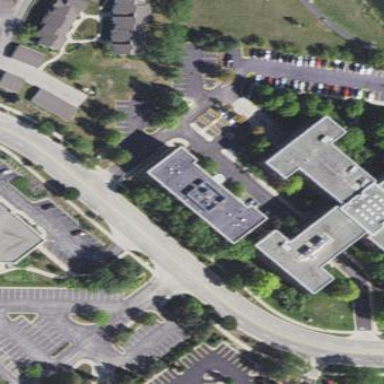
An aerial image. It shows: Nursing home building.